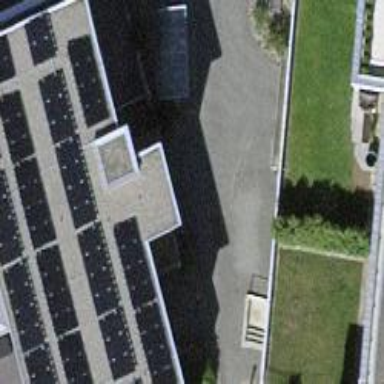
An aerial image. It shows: Solar power generator using photovoltaic method with solar photovoltaic panel types.